Question: I am planning to implement navigation like this:

The problem I face is when user is in 'LoginFragmennt' and presses back button it again loads up 'LognFragment' ie. stuck in loop.
I navigate to 'LoginnFragment' using conditional navigation as per <URL> answer.
How to properly implement this?
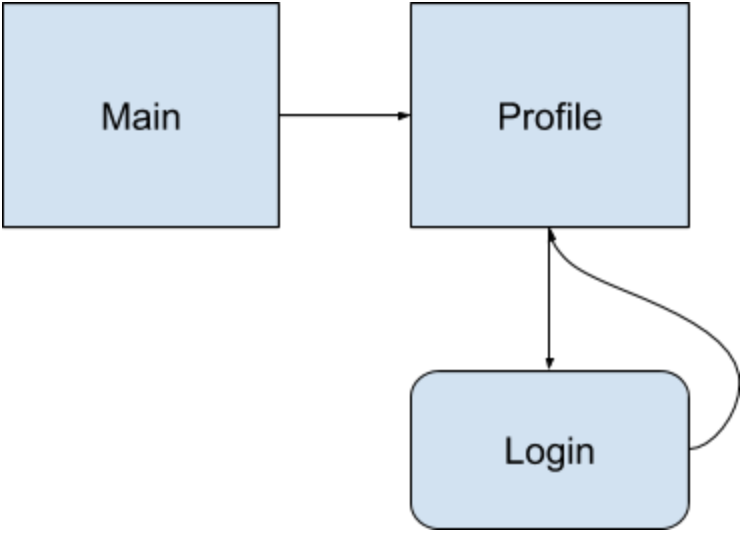
Answer: Here's an official solution suggested by Ian Lake in <URL> to the previous destination.
In our case the login fragment returns 'LOGIN_SUCCESSFUL' state to the previous destination, it might be the profile fragment or any other fragment which requires login.
'''
class LoginFragment : Fragment(R.layout.login) {
...
override fun onViewCreated(view: View, savedInstanceState: Bundle?) {
val navController = findNavController()
val savedStateHandle = navController.previousBackStackEntry?.savedStateHandle
?: throw IllegalStateException("the login fragment must not be a start destination")
savedStateHandle.set(LOGIN_SUCCESSFUL, false)
// Hook up your UI, ask for login
userRepository.addLoginSuccessListener {
savedStateHandle.set(LOGIN_SUCCESSFUL, true)
navController.popBackStack()
}
}
}
'''
The profile fragment subscribes to the 'LOGIN_SUCCESSFUL' state and processes it. Note that the observer lambda won't be called until the login fragment put a result in and return back to the profile fragment.
'''
class ProfileFragment : Fragment(R.layout.profile) {
...
override fun onViewCreated(view: View, savedInstanceState: Bundle?) {
val navController = findNavController()
viewLifecycleOwner.lifecycleScope.launchWhenStarted {
userRepository.userFlow.collect { user ->
if (user == null) {
navController.navigate(R.id.login)
}
}
}
val savedStateHandle = navController.currentBackStackEntry?.savedStateHandle
?: throw IllegalStateException()
savedStateHandle.getLiveData<Boolean>(LOGIN_SUCCESSFUL)
.observe(viewLifecycleOwner) { success ->
if (!success) {
// do whathever we want, just for an example go to
// the start destination which doesn't require login
val startDestination = navController.graph.startDestination
navController.navigate(startDestination, navOptions {
popUpTo(startDestination {
inclusive = true
})
})
}
}
}
}
'''